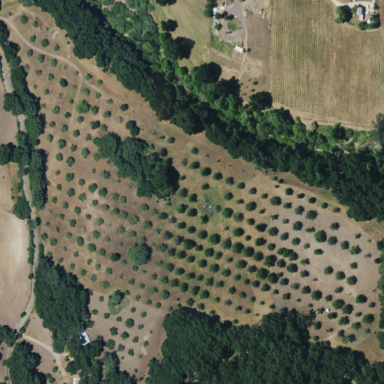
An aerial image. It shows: Orchard.